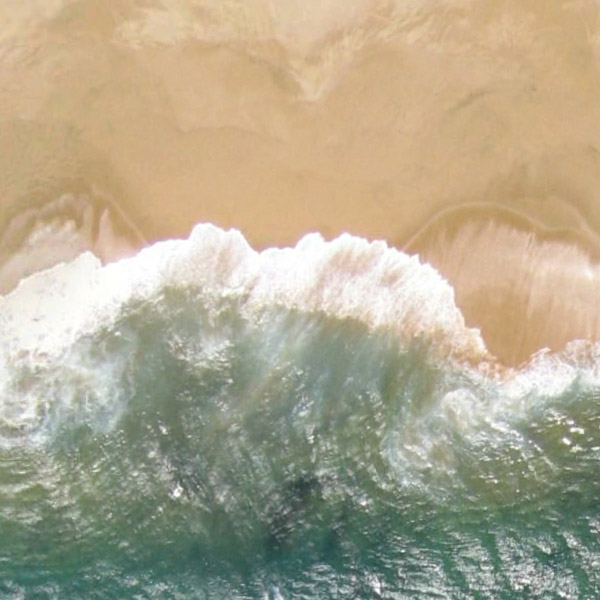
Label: Beach